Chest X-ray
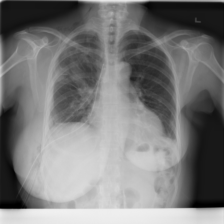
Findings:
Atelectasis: negative
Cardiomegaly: negative
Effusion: negative
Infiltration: negative
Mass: negative
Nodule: negative
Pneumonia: negative
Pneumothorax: negative
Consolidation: negative
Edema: negative
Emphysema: negative
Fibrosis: negative
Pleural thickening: negative
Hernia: negative